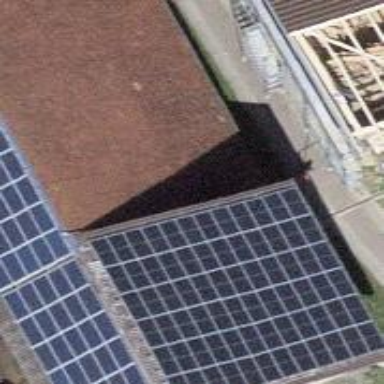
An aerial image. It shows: Solar power generator using photovoltaic panels.